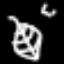
Label: leaf